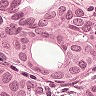
Metastatic tissue present: yes